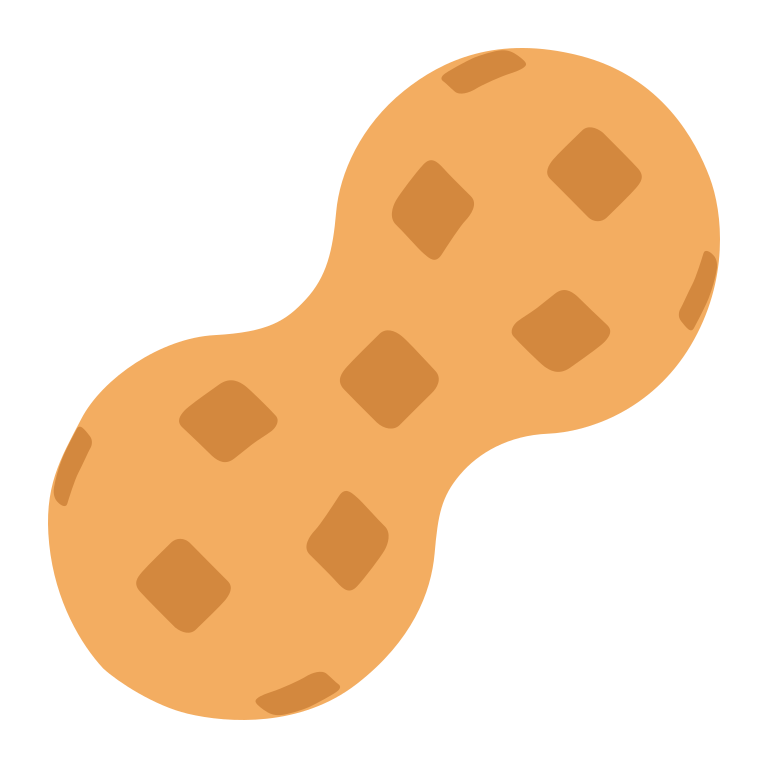
peanuts flat